Interaction volume radius: 5 \u00c5
Interaction volume height: 35 \u00c5
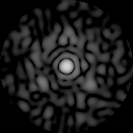
Disorder parameter: 0.8066